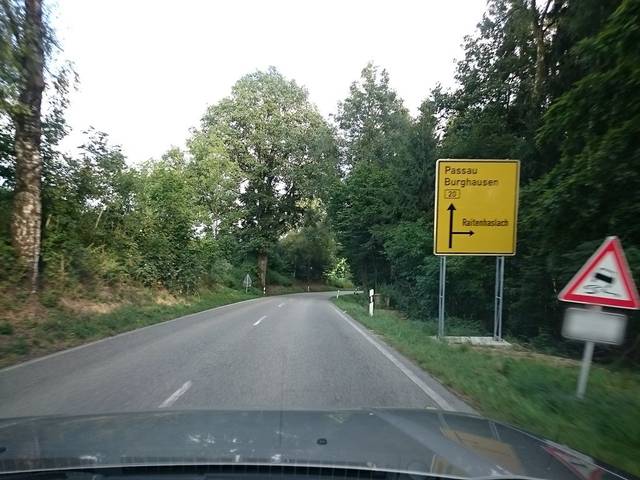
Region: Germany
Coordinates: 48.132, 12.771